Interaction volume radius: 10 \u00c5
Interaction volume height: 15 \u00c5
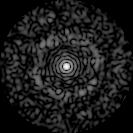
Disorder parameter: 0.8489